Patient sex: M
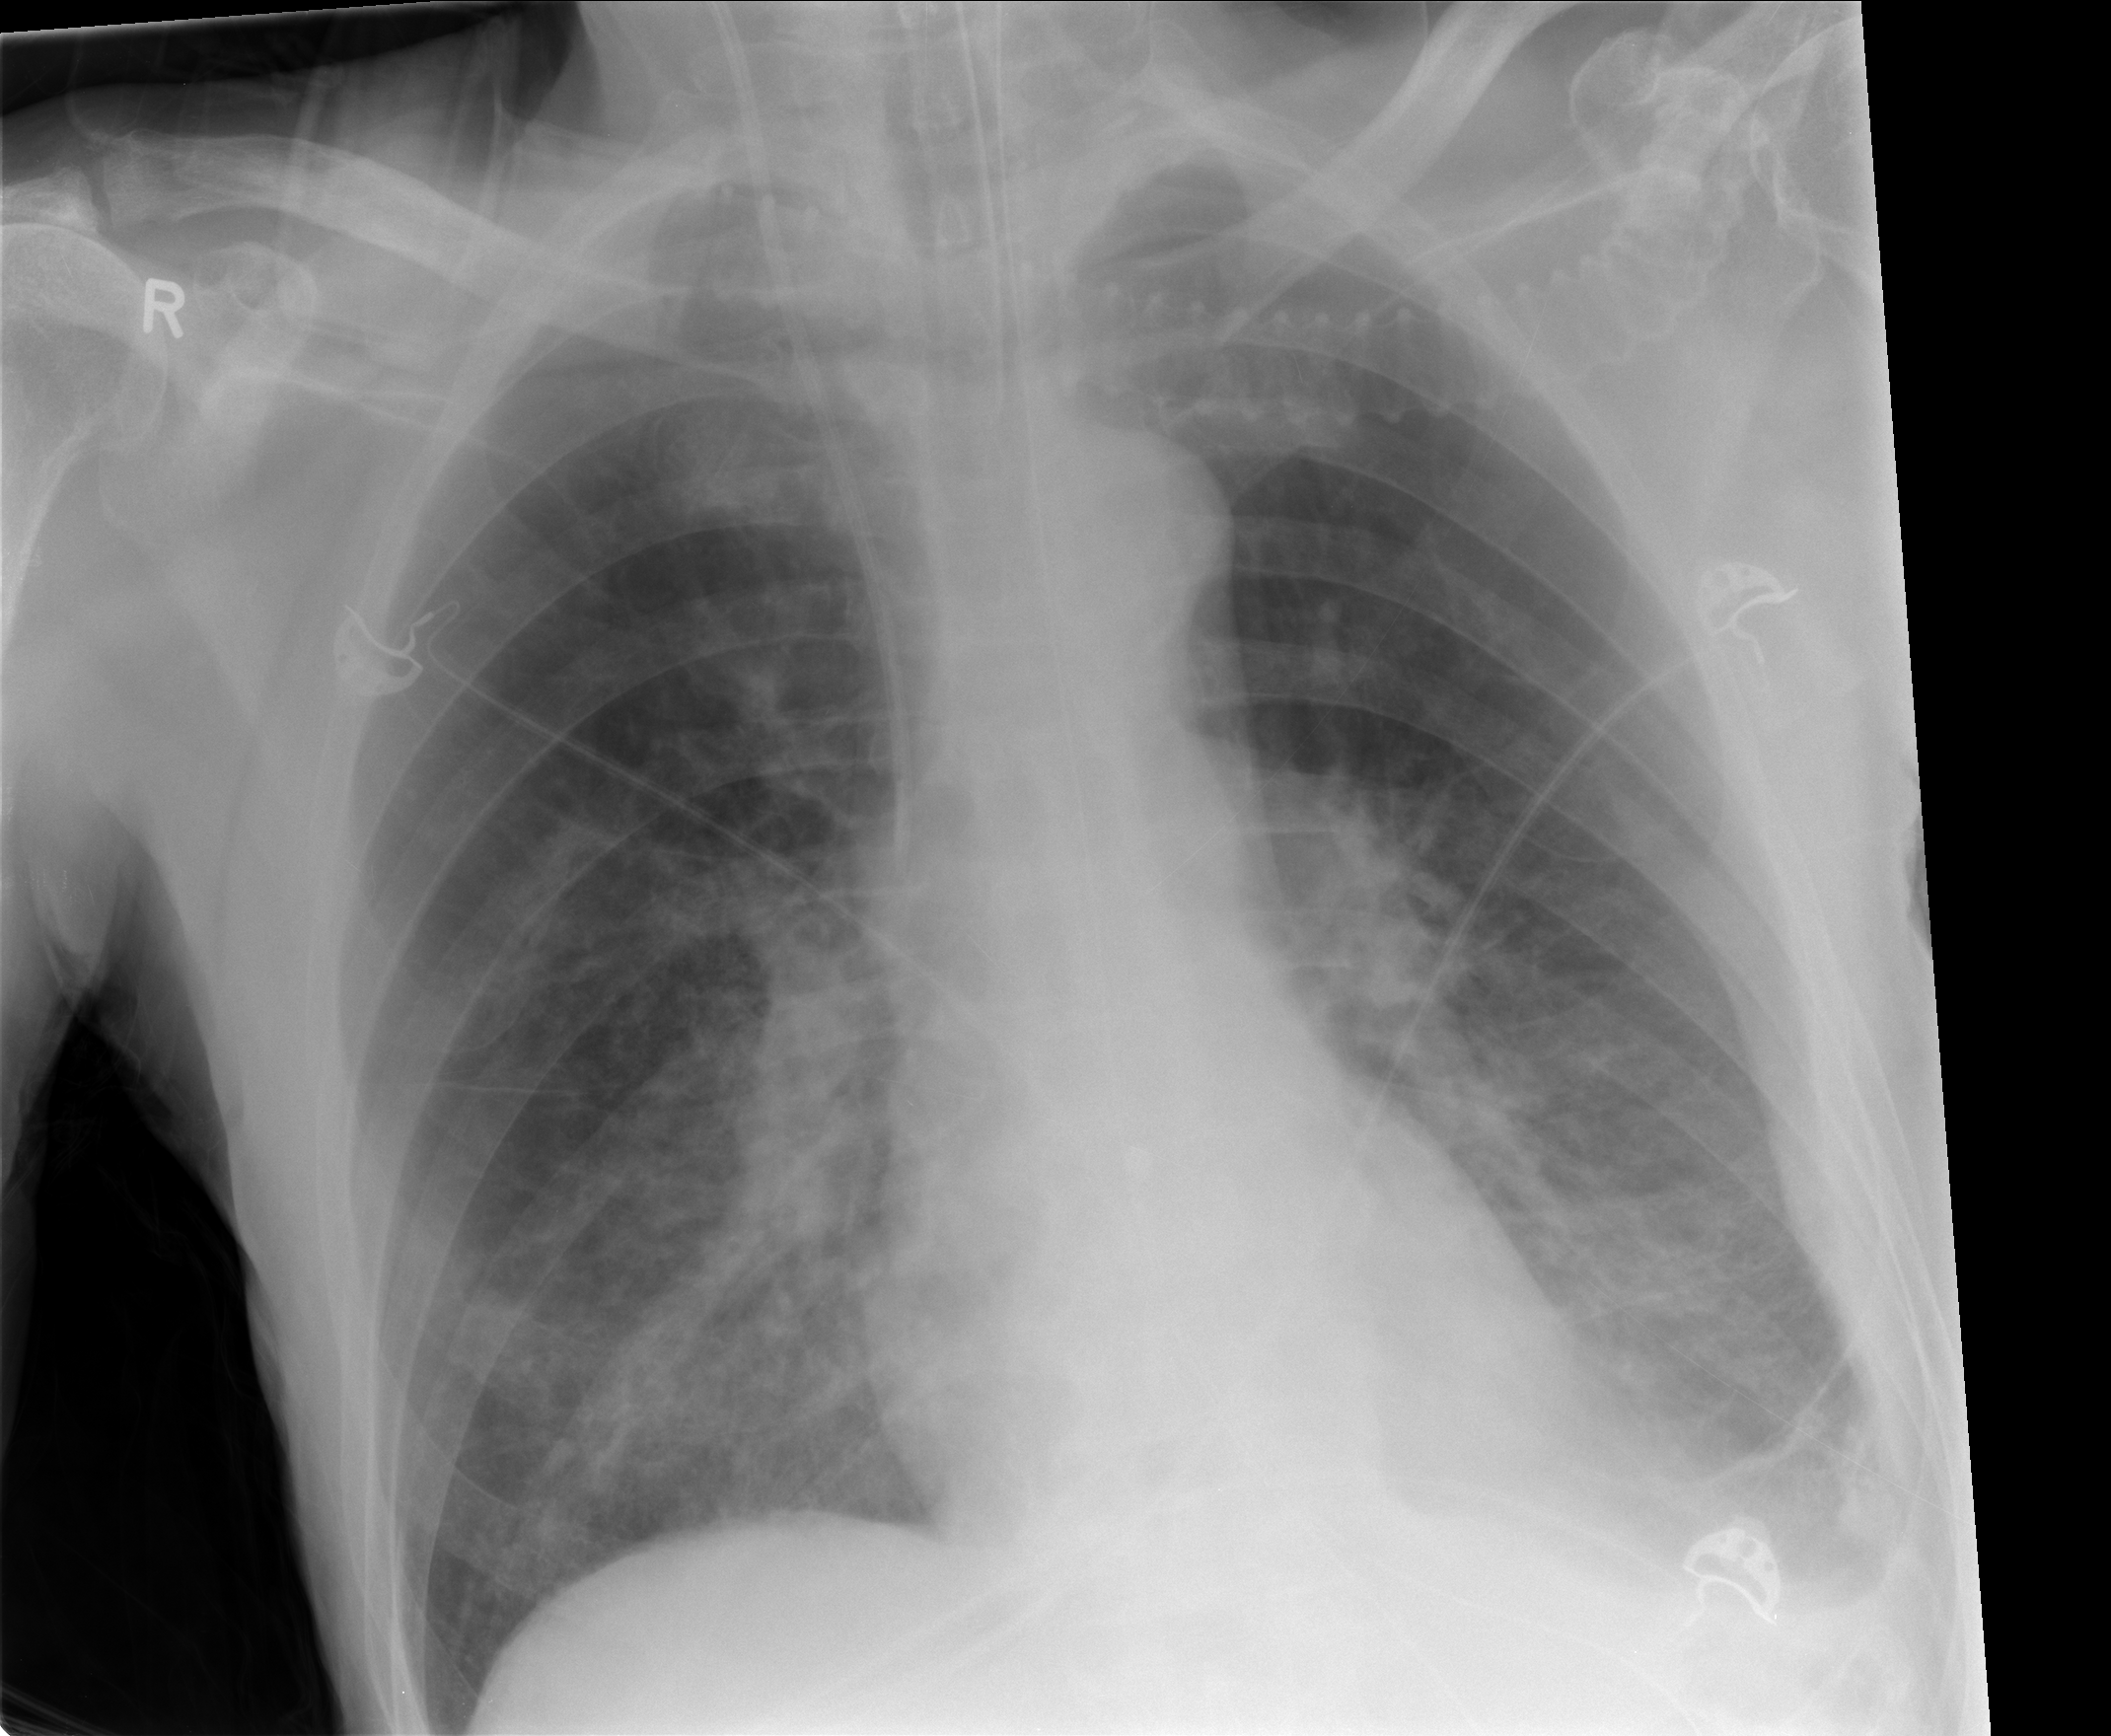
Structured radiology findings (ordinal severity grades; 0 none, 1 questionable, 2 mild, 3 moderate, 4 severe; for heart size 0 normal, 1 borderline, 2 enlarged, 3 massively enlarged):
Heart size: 0
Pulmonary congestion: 2
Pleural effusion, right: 2
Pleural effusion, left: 2
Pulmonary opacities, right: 0
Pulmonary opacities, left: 0
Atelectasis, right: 2
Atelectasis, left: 2